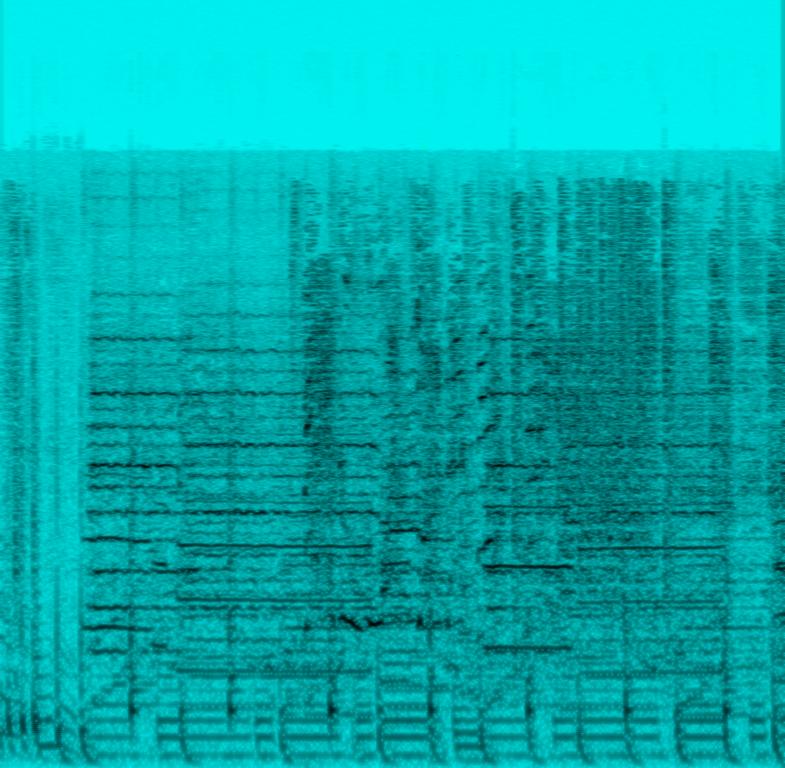
This audio contains an acoustic drum playing a groove along with a simple bassline. Trumpets are playing a melody that sounds out of tune and all over the place while a kids voice is streaming and you can hear some aggressive clicking sounds. This song may be playing for a parody video.